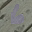
Label: 6